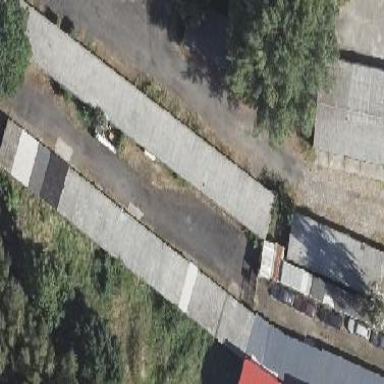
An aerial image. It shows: Group of garages.